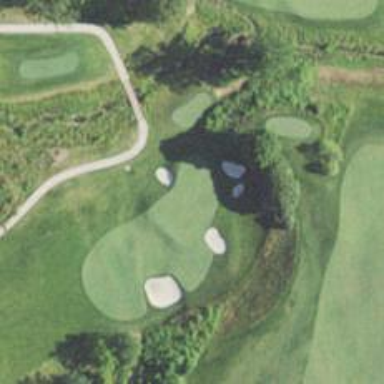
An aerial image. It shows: Golf hole.